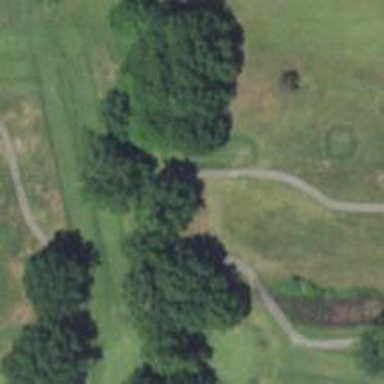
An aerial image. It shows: Rough golf area within forested land.